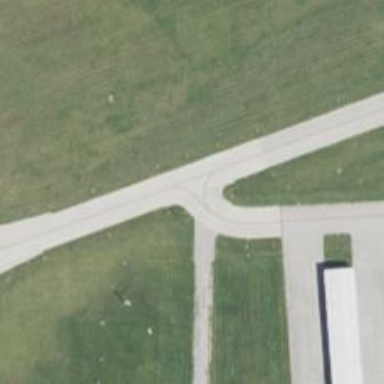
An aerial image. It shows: Image of taxiway at airport.